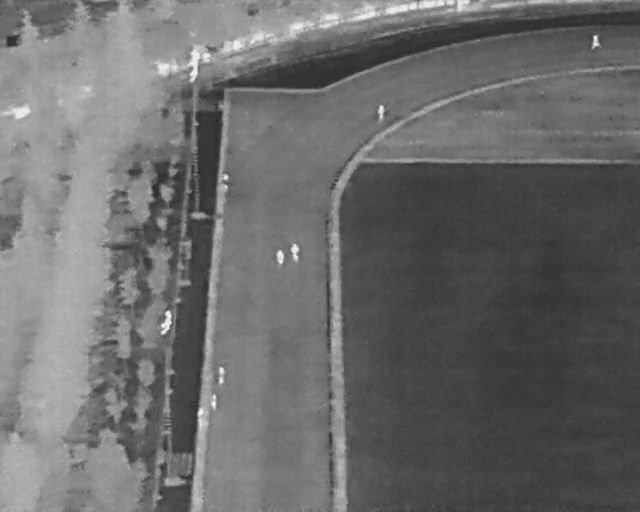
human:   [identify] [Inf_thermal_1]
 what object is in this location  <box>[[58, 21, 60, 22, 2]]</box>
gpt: <ref>1 small person at the top</ref>

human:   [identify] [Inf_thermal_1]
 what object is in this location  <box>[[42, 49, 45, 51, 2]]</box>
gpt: <ref>1 small person at the center</ref>

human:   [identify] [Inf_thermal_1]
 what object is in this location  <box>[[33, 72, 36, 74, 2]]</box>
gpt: <ref>1 medium person at the bottom</ref>

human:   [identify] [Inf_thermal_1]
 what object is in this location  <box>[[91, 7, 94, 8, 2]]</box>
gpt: <ref>1 small person at the top right</ref>